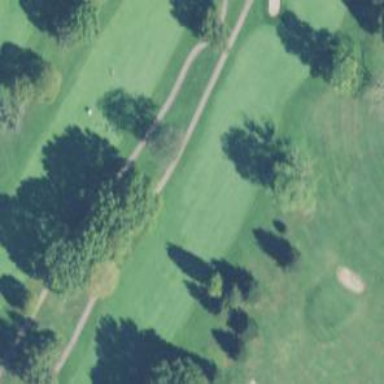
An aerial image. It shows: View of golf hole.